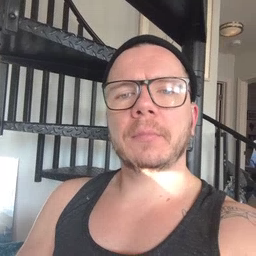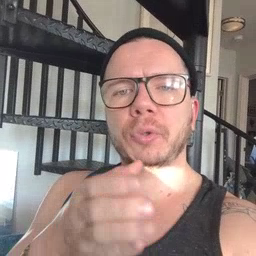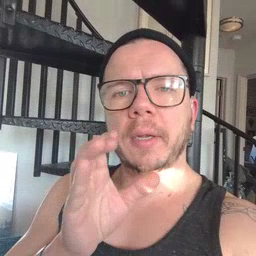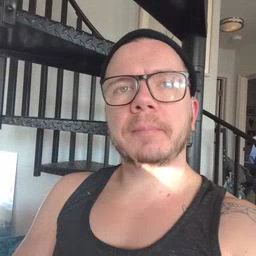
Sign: drink